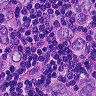
Metastatic tissue present: yes